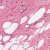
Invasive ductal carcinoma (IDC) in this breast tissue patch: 0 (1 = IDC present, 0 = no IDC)